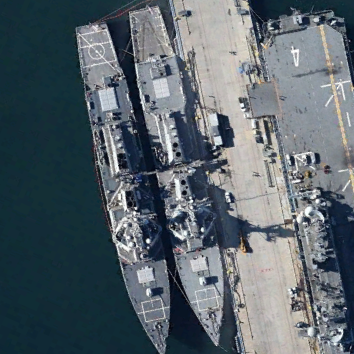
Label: destroyer